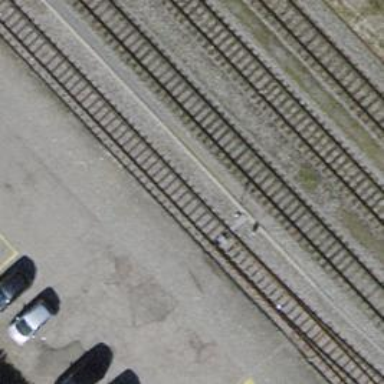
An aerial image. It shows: Single track railway in yard.